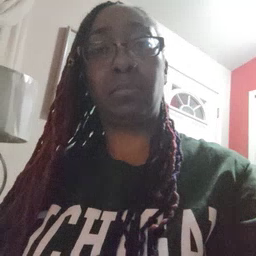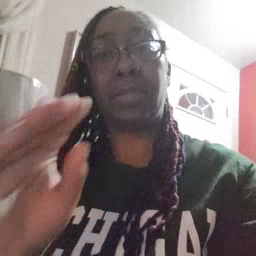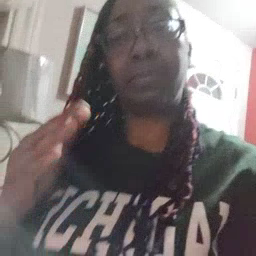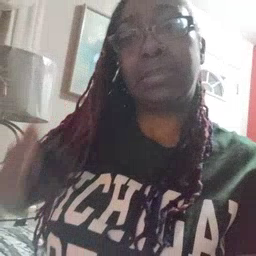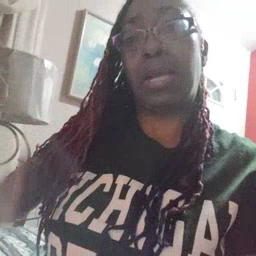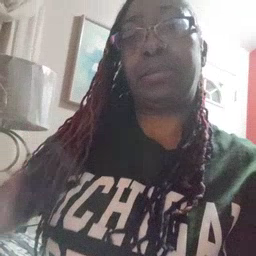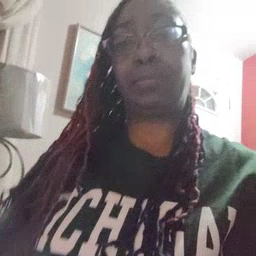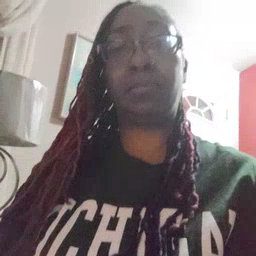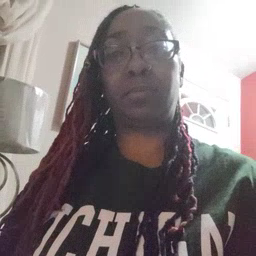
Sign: beside